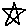
Label: star